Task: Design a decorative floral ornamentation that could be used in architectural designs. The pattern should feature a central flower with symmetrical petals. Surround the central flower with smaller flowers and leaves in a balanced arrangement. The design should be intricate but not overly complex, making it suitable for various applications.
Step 1794:
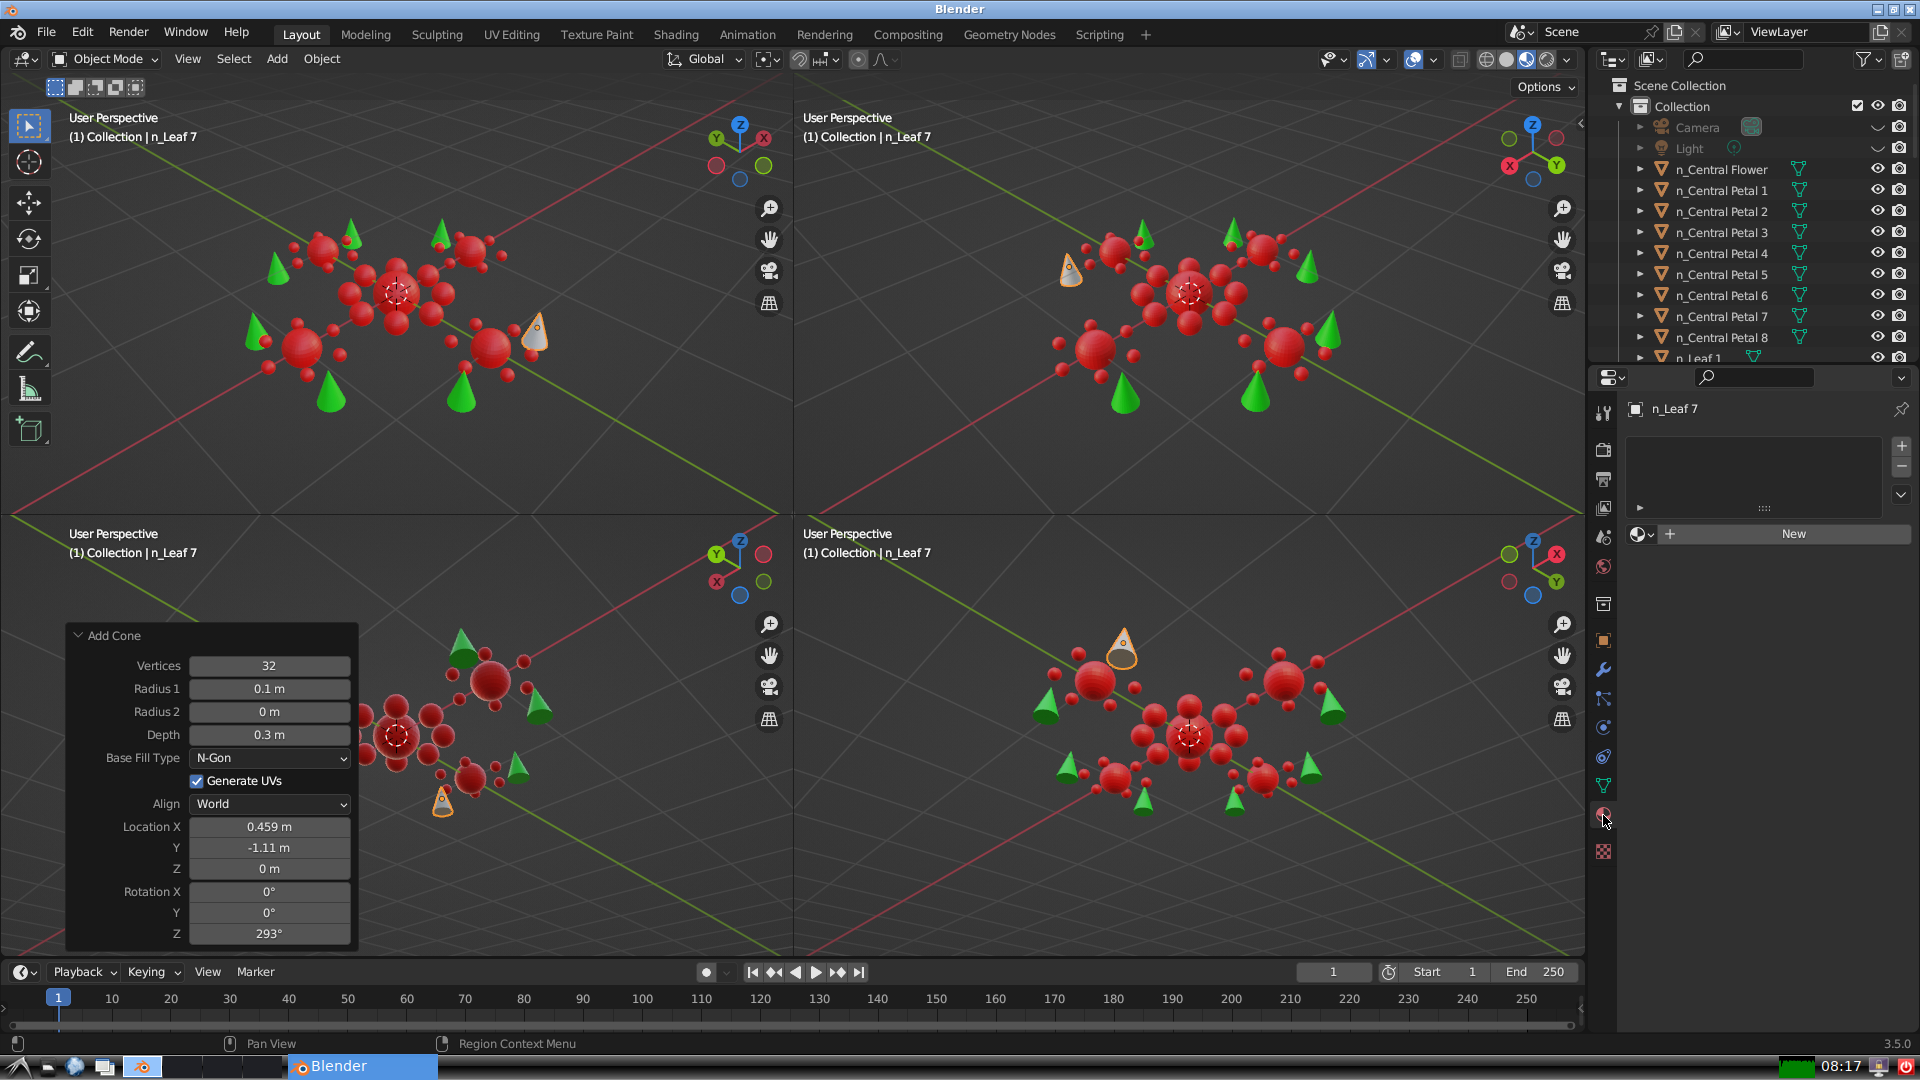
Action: {"mouse_move": [1636, 534]}